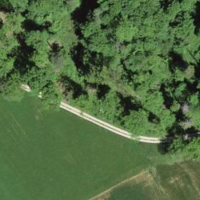
EUNIS habitat code: 41
Species observed at this site:
Euphorbia cyparissias